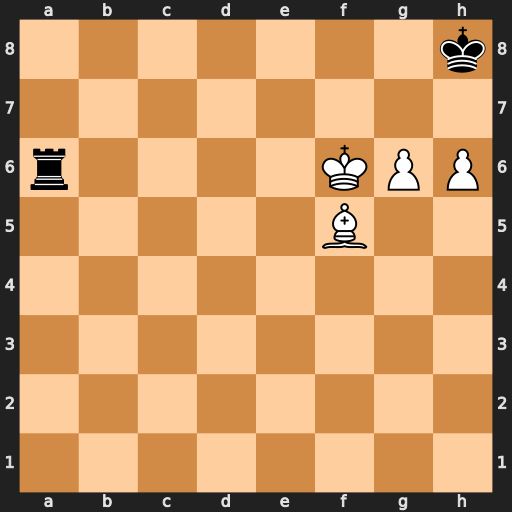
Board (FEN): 7k/8/r4KPP/5B2/8/8/8/8
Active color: w
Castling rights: -
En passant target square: -
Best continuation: Be6 Ra8 g7+ Kh7 Kg5